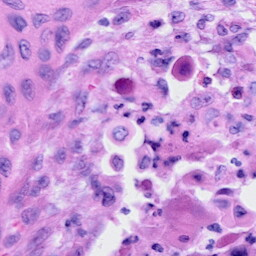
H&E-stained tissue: Cervix